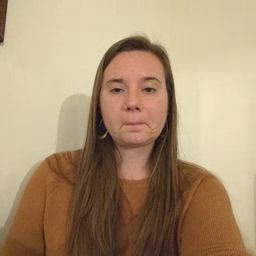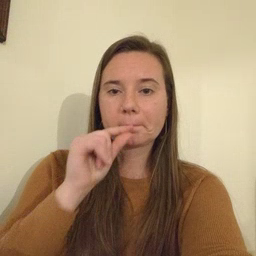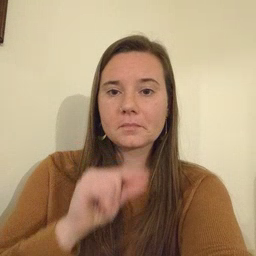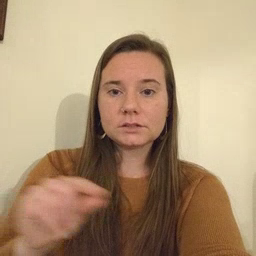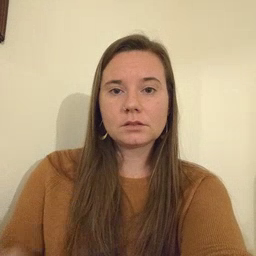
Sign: pencil